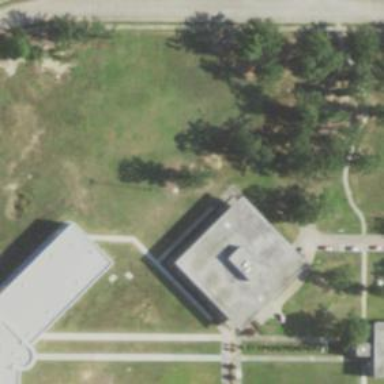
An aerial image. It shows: Building that serves as library.